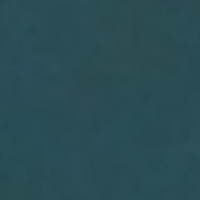
EUNIS habitat code: 14
Species observed at this site:
Phalacrocorax carbo